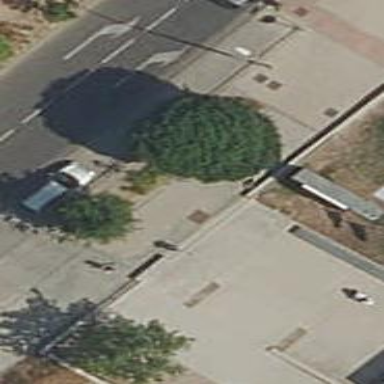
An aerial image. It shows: Taxi stand.